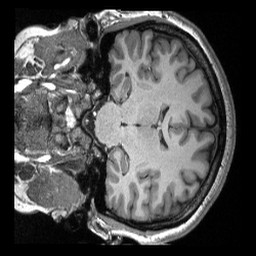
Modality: T1w
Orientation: coronal
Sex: female